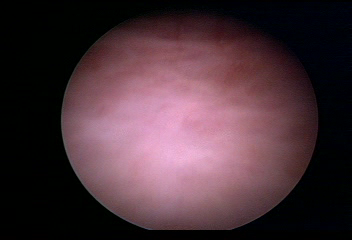
Modality: WLC
Class: Normal mucosa
Bladder cancer association: No